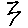
Label: zigzag